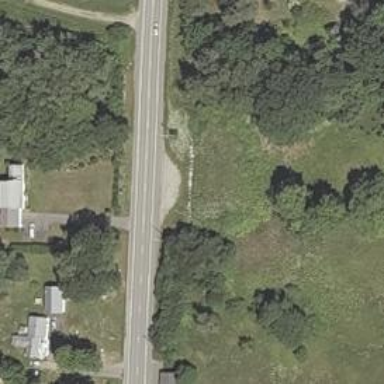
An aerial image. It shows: Rest area on the road.